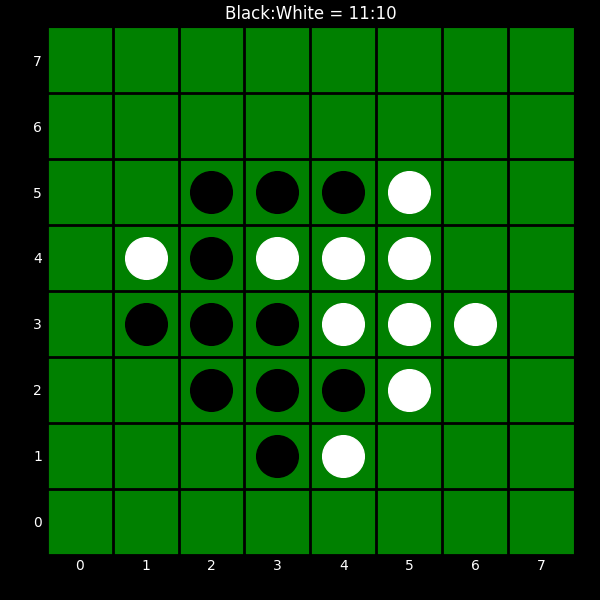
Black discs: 11
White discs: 10